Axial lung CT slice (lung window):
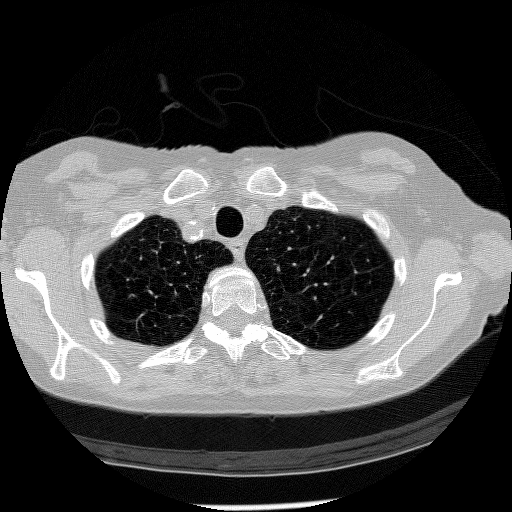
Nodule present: no